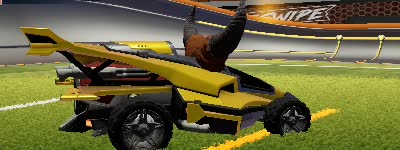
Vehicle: aftershock